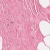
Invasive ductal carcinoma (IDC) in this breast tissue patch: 0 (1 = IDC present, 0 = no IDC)